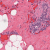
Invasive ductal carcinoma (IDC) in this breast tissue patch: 0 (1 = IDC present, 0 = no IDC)